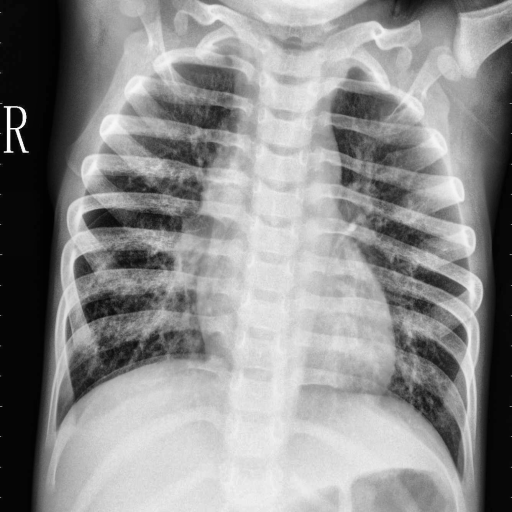
Finding: PNEUMONIA